Interaction volume radius: 10 \u00c5
Interaction volume height: 25 \u00c5
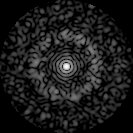
Disorder parameter: 0.8376